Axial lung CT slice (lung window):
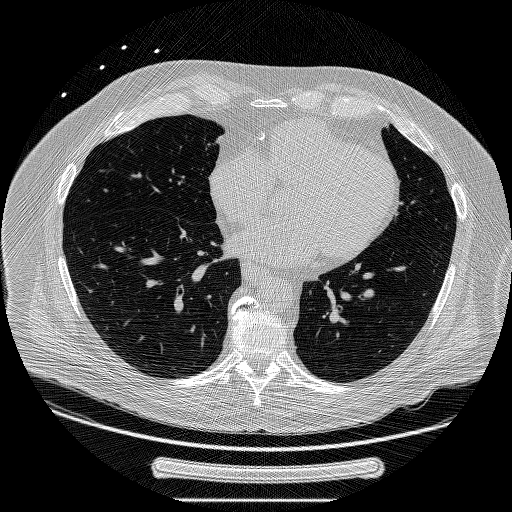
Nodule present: no